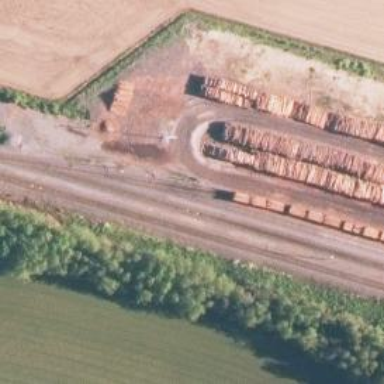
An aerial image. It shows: Wedge is used for the railway derail.